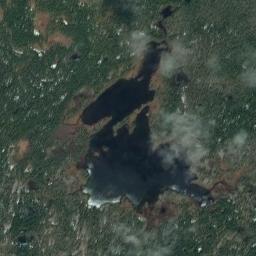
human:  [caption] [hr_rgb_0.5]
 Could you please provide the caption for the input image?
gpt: The lake has an irregular shape .

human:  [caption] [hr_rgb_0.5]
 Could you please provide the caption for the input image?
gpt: The lake with a winding bank lies on a plain covered with vegetation and the water is dark blue .

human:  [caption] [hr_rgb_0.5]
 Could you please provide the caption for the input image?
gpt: There are many trees around the lake .

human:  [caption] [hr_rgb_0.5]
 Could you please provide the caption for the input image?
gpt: An irregular deep blue lake on the ground with green vegetation .

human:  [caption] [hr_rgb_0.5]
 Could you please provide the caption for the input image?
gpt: There are green meadows around the lake .